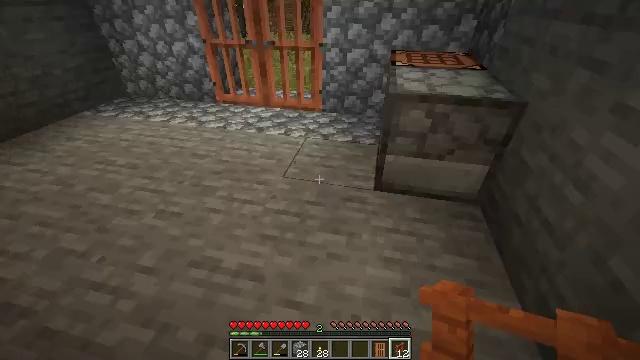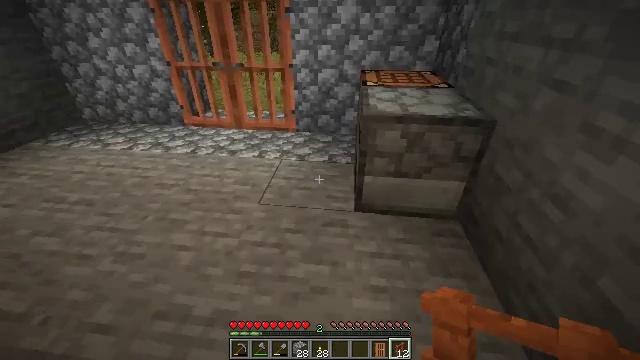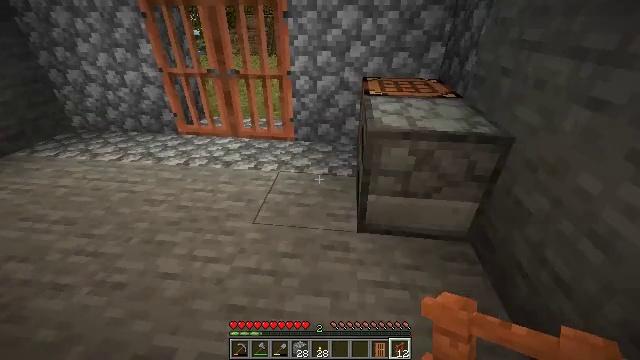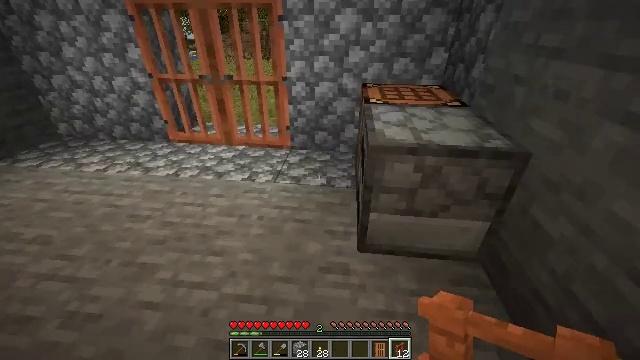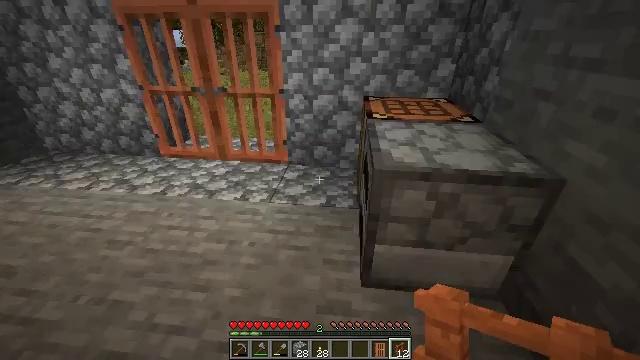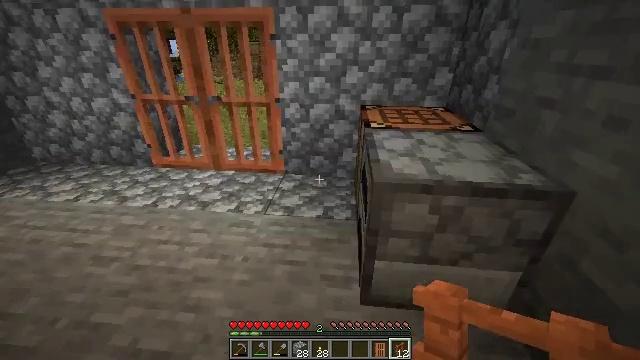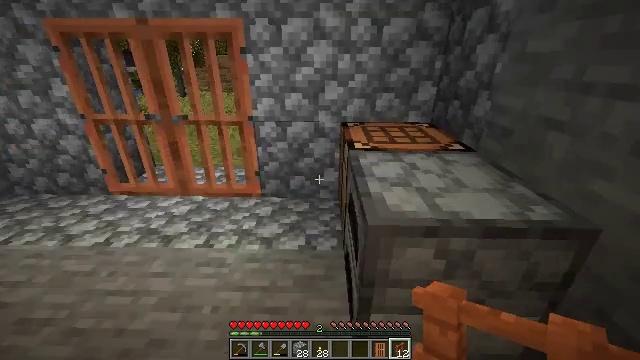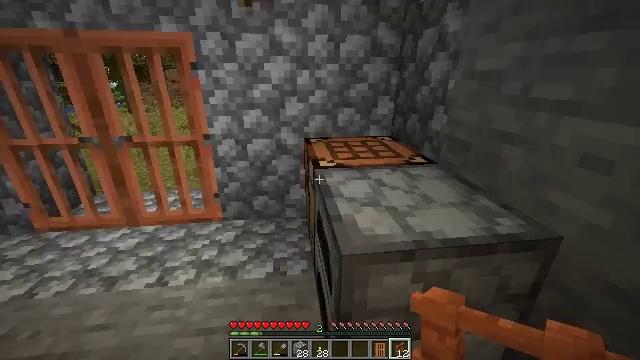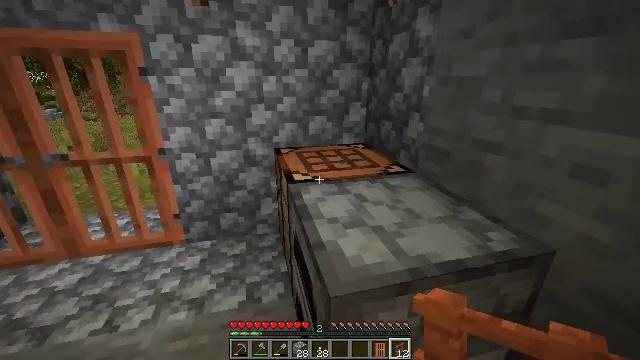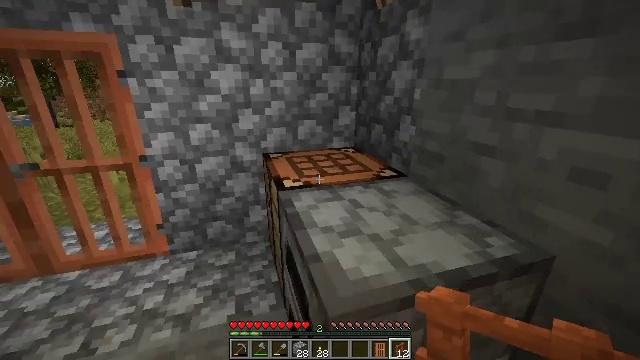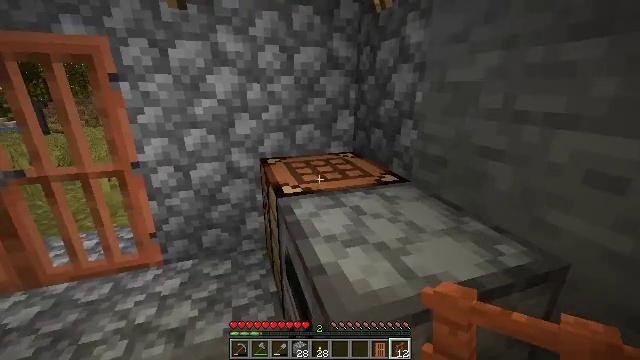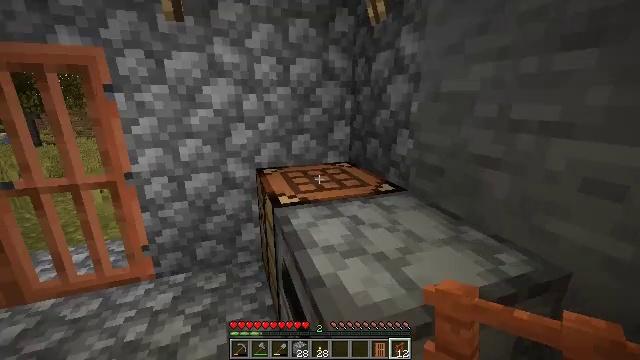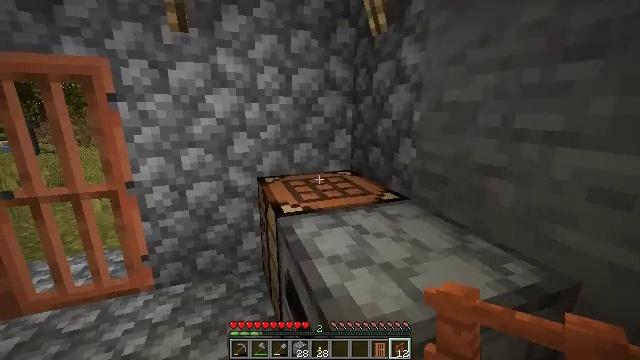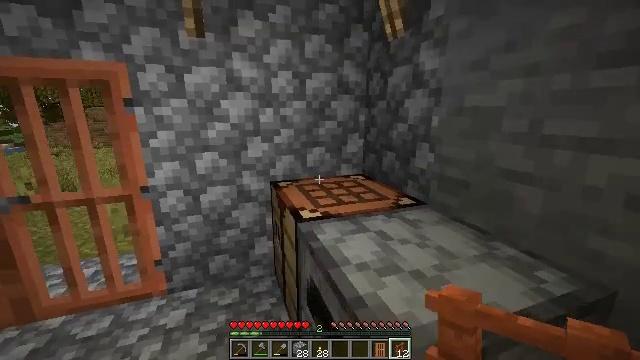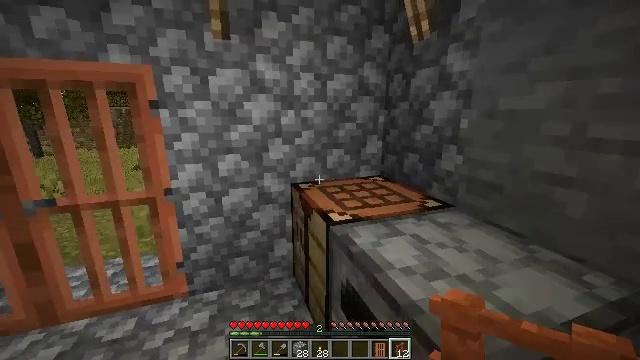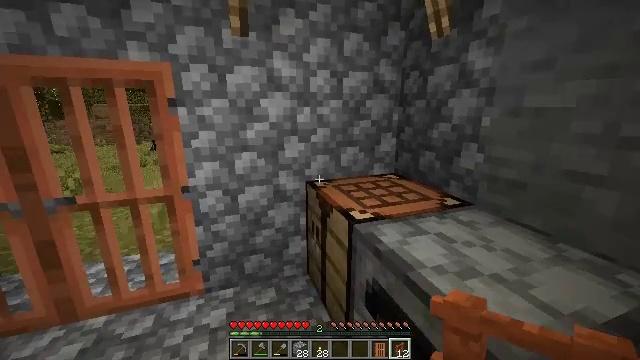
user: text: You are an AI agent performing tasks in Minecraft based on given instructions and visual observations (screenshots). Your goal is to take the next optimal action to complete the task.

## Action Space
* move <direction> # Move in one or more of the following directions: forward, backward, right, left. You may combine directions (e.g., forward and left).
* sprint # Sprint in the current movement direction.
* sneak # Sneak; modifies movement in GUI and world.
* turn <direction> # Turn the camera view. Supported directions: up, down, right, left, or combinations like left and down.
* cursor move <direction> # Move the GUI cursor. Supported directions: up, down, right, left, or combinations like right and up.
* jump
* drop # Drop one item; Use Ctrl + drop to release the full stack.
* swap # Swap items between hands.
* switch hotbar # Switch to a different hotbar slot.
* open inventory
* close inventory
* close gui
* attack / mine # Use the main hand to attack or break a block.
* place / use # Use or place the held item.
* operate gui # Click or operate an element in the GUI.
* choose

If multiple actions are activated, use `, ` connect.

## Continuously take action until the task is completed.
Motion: motion action
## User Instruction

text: Make an acacia fence gate using acacia wood.
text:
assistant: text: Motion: move forward, turn right and up
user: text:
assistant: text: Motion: move forward
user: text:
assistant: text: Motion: move forward
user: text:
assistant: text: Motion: move forward, turn up
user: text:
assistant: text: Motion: move forward, turn up
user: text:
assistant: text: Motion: move forward, turn right and up
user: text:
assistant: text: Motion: move forward, turn right and up
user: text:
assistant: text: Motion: turn right and up
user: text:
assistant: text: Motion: turn right
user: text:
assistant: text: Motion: turn right and up
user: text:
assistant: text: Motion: turn right and up
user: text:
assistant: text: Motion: move left, turn up
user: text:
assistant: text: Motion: move left
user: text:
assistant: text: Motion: move left
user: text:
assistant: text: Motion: no_op
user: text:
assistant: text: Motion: turn down
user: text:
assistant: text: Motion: no_op
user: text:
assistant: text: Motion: no_op
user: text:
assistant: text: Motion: no_op
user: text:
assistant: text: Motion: turn right and down
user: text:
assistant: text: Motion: turn right and down
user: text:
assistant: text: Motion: turn right
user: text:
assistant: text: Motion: turn right
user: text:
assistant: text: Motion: turn right
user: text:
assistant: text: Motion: use / place
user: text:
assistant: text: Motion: use / place
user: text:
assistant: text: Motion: turn right
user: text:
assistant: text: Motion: no_op
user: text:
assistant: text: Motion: no_op
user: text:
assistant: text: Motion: open gui